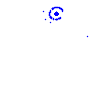
Particle: electron